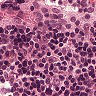
Metastatic tissue present: no